Question: I am trying to create a simple webapp sort of thing that will send push notifications to my clients on button click. Here is a sample page that i have created
I have a file named as 'sendPush.php'
On button click i want to send a push notification which will be echoed as
'''
Notifications sent:
"Notification sent to userId : xxxX"
"Notification sent to userId : xxxX"
"Notification sent to userId : xxxX"
"Notification sent to userId : xxxX"
'''
I want to send notifis to all 147 users. Now here is my php code for button click
'''
<script type="text/javascript">
function sendNotif()
{
alert('ok');
}
</script>
<div class="content">
<input type="button" value="Click to Send" onClick="sendNotif();">
<br />
<br />
<label for="push">Notifications sent: </label>
</div>
'''
The problem here i am facing is, i have php function in same app named as sendNotification() that will send notification and echo the result. But I am not sure how can i make a loop of this php function in javascript inside javascript function
'''
function sendNotif()
{
// LOOP HERE
}
'''
If '$clients' is the list of my clients, how can i send notif to all in a loop using php function in same page as 'sendNotification($client)'
MOdified
'''
<script type="text/javascript">
var lastIdCount = 0;
function sendNotif()
{
var clients = "<?php echo $clients; ?>";
var getPath = "push.php?clientId=".concat(clients['lastIdCount']);
$.ajax({
type: "POST",
url: getPath,
task: "save",
data: {
ajax: "true",
},
dataType : 'json'
}).done(function( msg )
{
alert('ok');
if( msg.status=="1")
{
alert('okasdf');
lastIdCount++;
sendNotif();
}
else
{
alert("Error : "+msg.error);
}
});
}
</script>
'''
In push.php
sample
'''
$resp = array();
$resp['error'] = 'Invalid Request';
$resp['status'] = '0';
$resp['data'] = '0';
'''
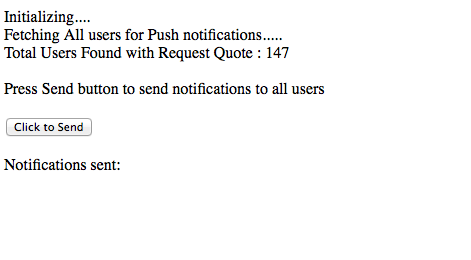
Answer: You can try first to get all clients you want to send notification and use them ID's for setInterval or setTimeout functions which would repeat your queries. Probably you should
get_clients.php
'''
<?php
$clients_array = array(1,2,6,15,29); /// let's say ID's you got from SQL or w/e you need.
echo json_encode($clients_array); // [1,2,6,15,29]
?>
'''
send_for_client.php
'''
<?php
$id = isset($_POST['id'])?$_POST['id']:false;
if($id){
// do some code you need
echo "Notification sent for id: ".$id;
}
?>
'''
index.html
'''
...
<head>
<script src="//code.jquery.com/jquery-1.11.0.min.js"></script>
<script>
$(window).load(function(){
$("#send").click(function(){
$.post('get_clients.php',{},function(cid){
obj = JSON.parse(cid);
var cids = obj;
/// cids is array of clients. so, you can do like:
var i = 0;
var interval = setInterval(function(){
if(cids.length > i){
$.post('send_for_client.php',{id:cids[i]},function(resp){
$("#result").append(resp+"<br />");
i++;
});
} else {
clearInterval(interval);
}
},100);
});
});
});
</script>
</head>
<body>
<input id="send" type="submit" name="button" value="Send notifications" />
<div id="result">
</div>
</body>
...
'''
I'm not tested this think, however it should work or simply show idea how you could try to find a solution for your problem. Have in mind this code can have mistakes so.. don't be lazy to check them out, not even do copy/paste :)
I hope it helped even a bit.